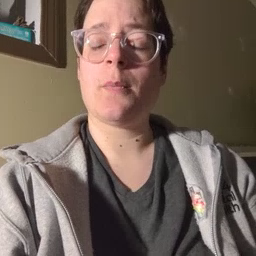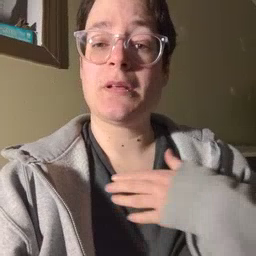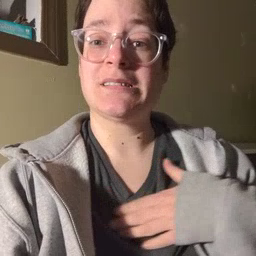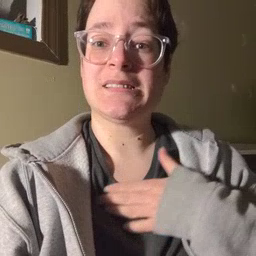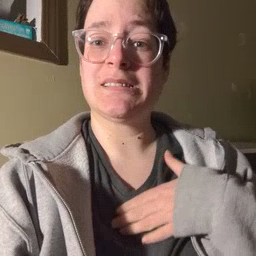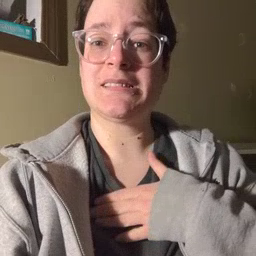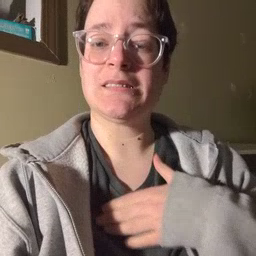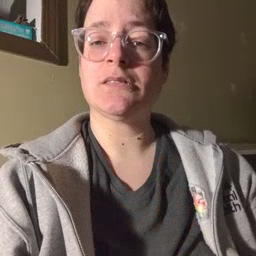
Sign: please